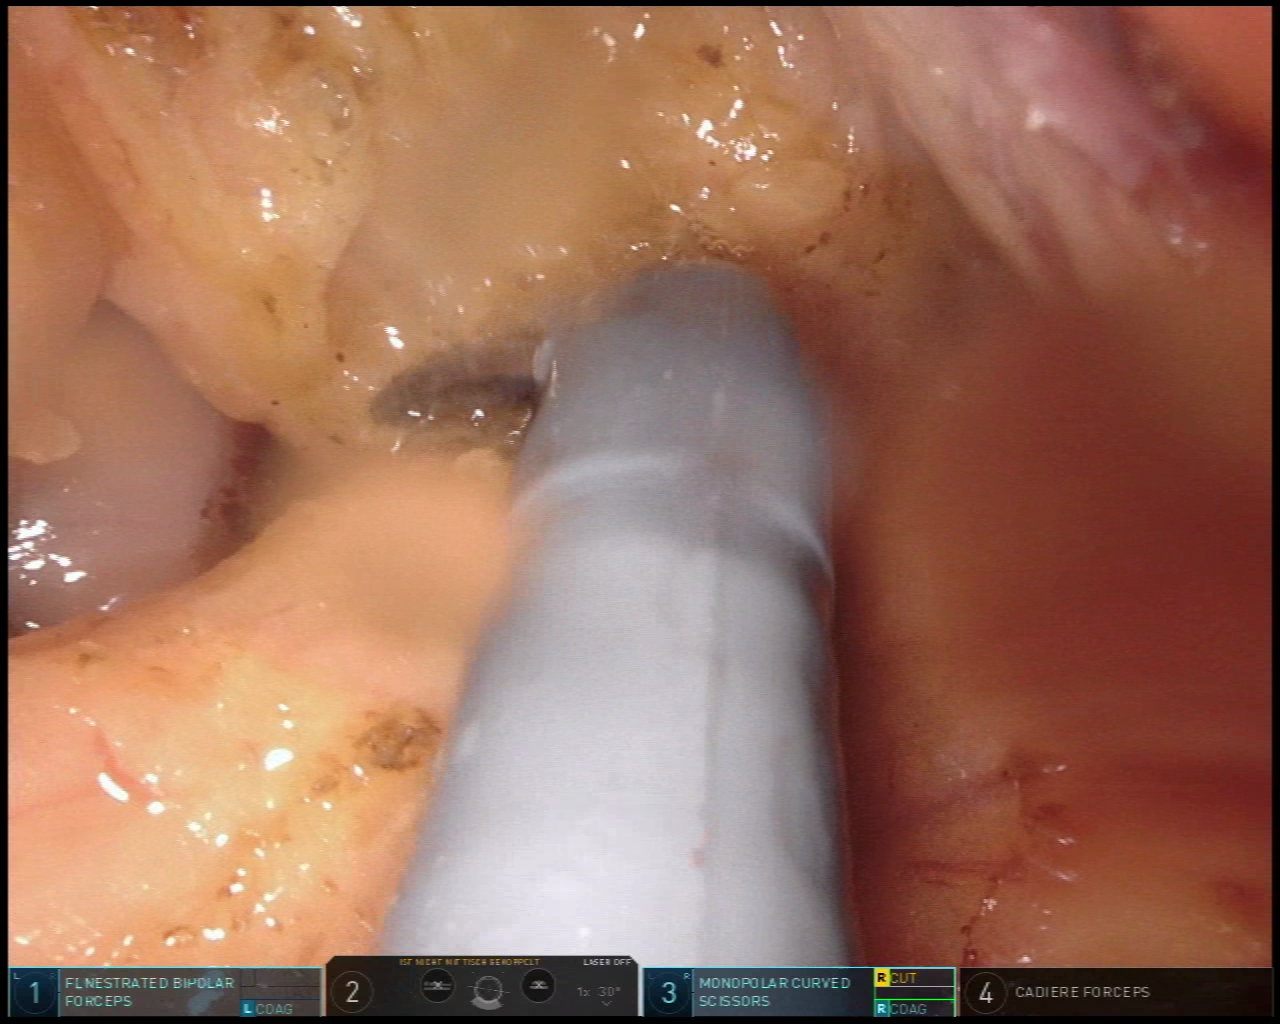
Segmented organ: stomach
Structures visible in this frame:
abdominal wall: no
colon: no
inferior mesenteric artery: no
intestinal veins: no
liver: no
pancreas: yes
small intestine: no
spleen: no
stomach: yes
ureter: no
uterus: no
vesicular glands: no